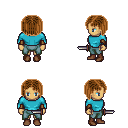
a pixel art fantasy rpg character, female body template, human, tanned skin, teal long-sleeve shirt, teal pants, brown pageboy hairstyle, leather bracers, brown shoes, dagger, four views (front, back, left, right), 2x2 character sprite sheet, small pixel art, hard edges, no anti-aliasing